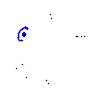
Particle: electron